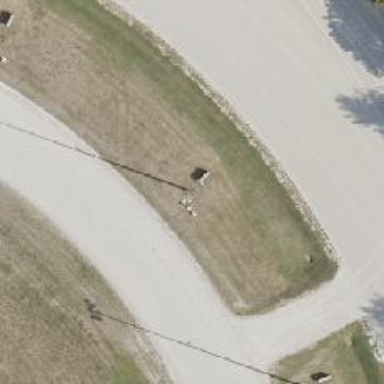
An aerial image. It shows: Floodlight lamp.